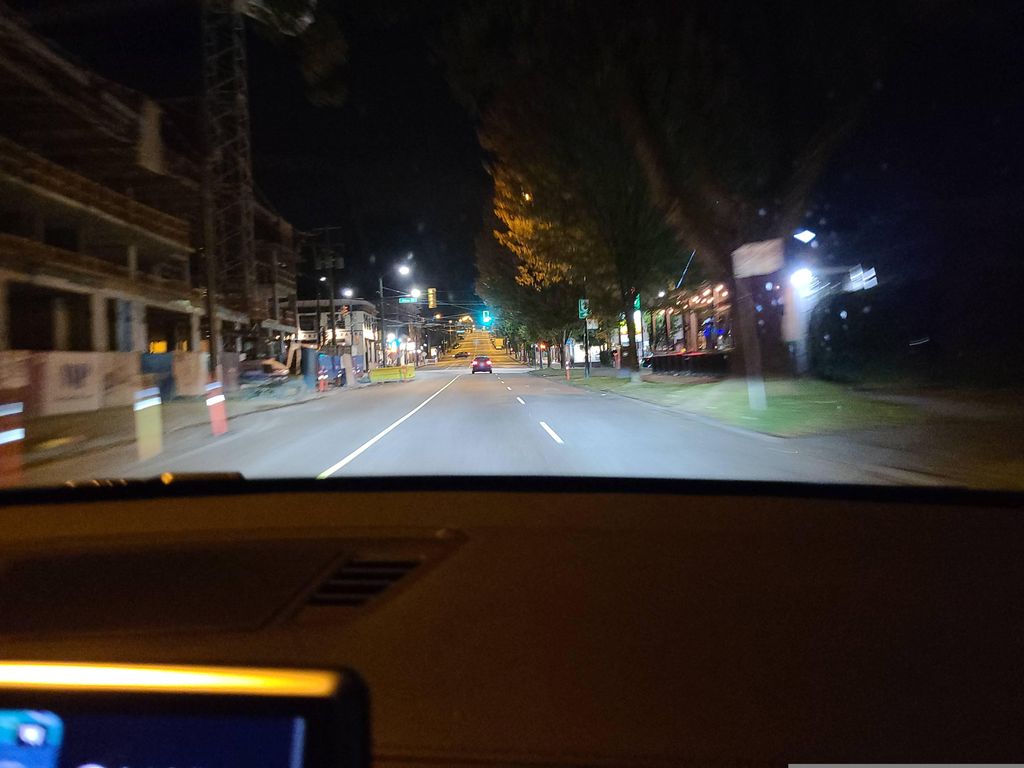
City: vancouver